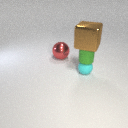
small green rubber cylinder below large brown metal cube